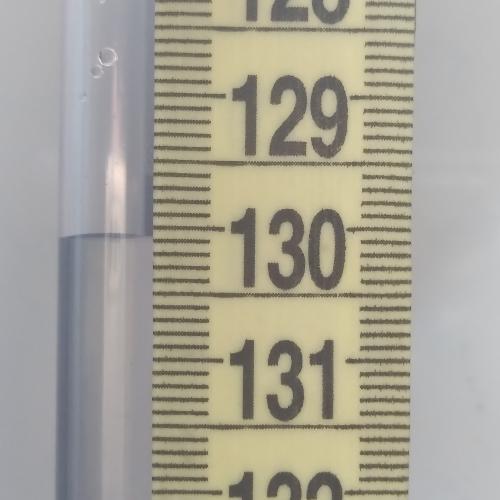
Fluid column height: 130.1 cm